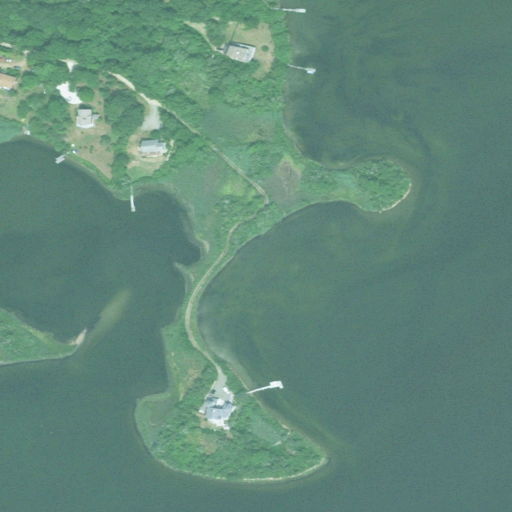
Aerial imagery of cape in Rhode Island named High Neck containing open water, deciduous forest, herbaceous wetlands, grassland, low intensity development, pasture, open development, barren land, and medium intensity development